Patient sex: F
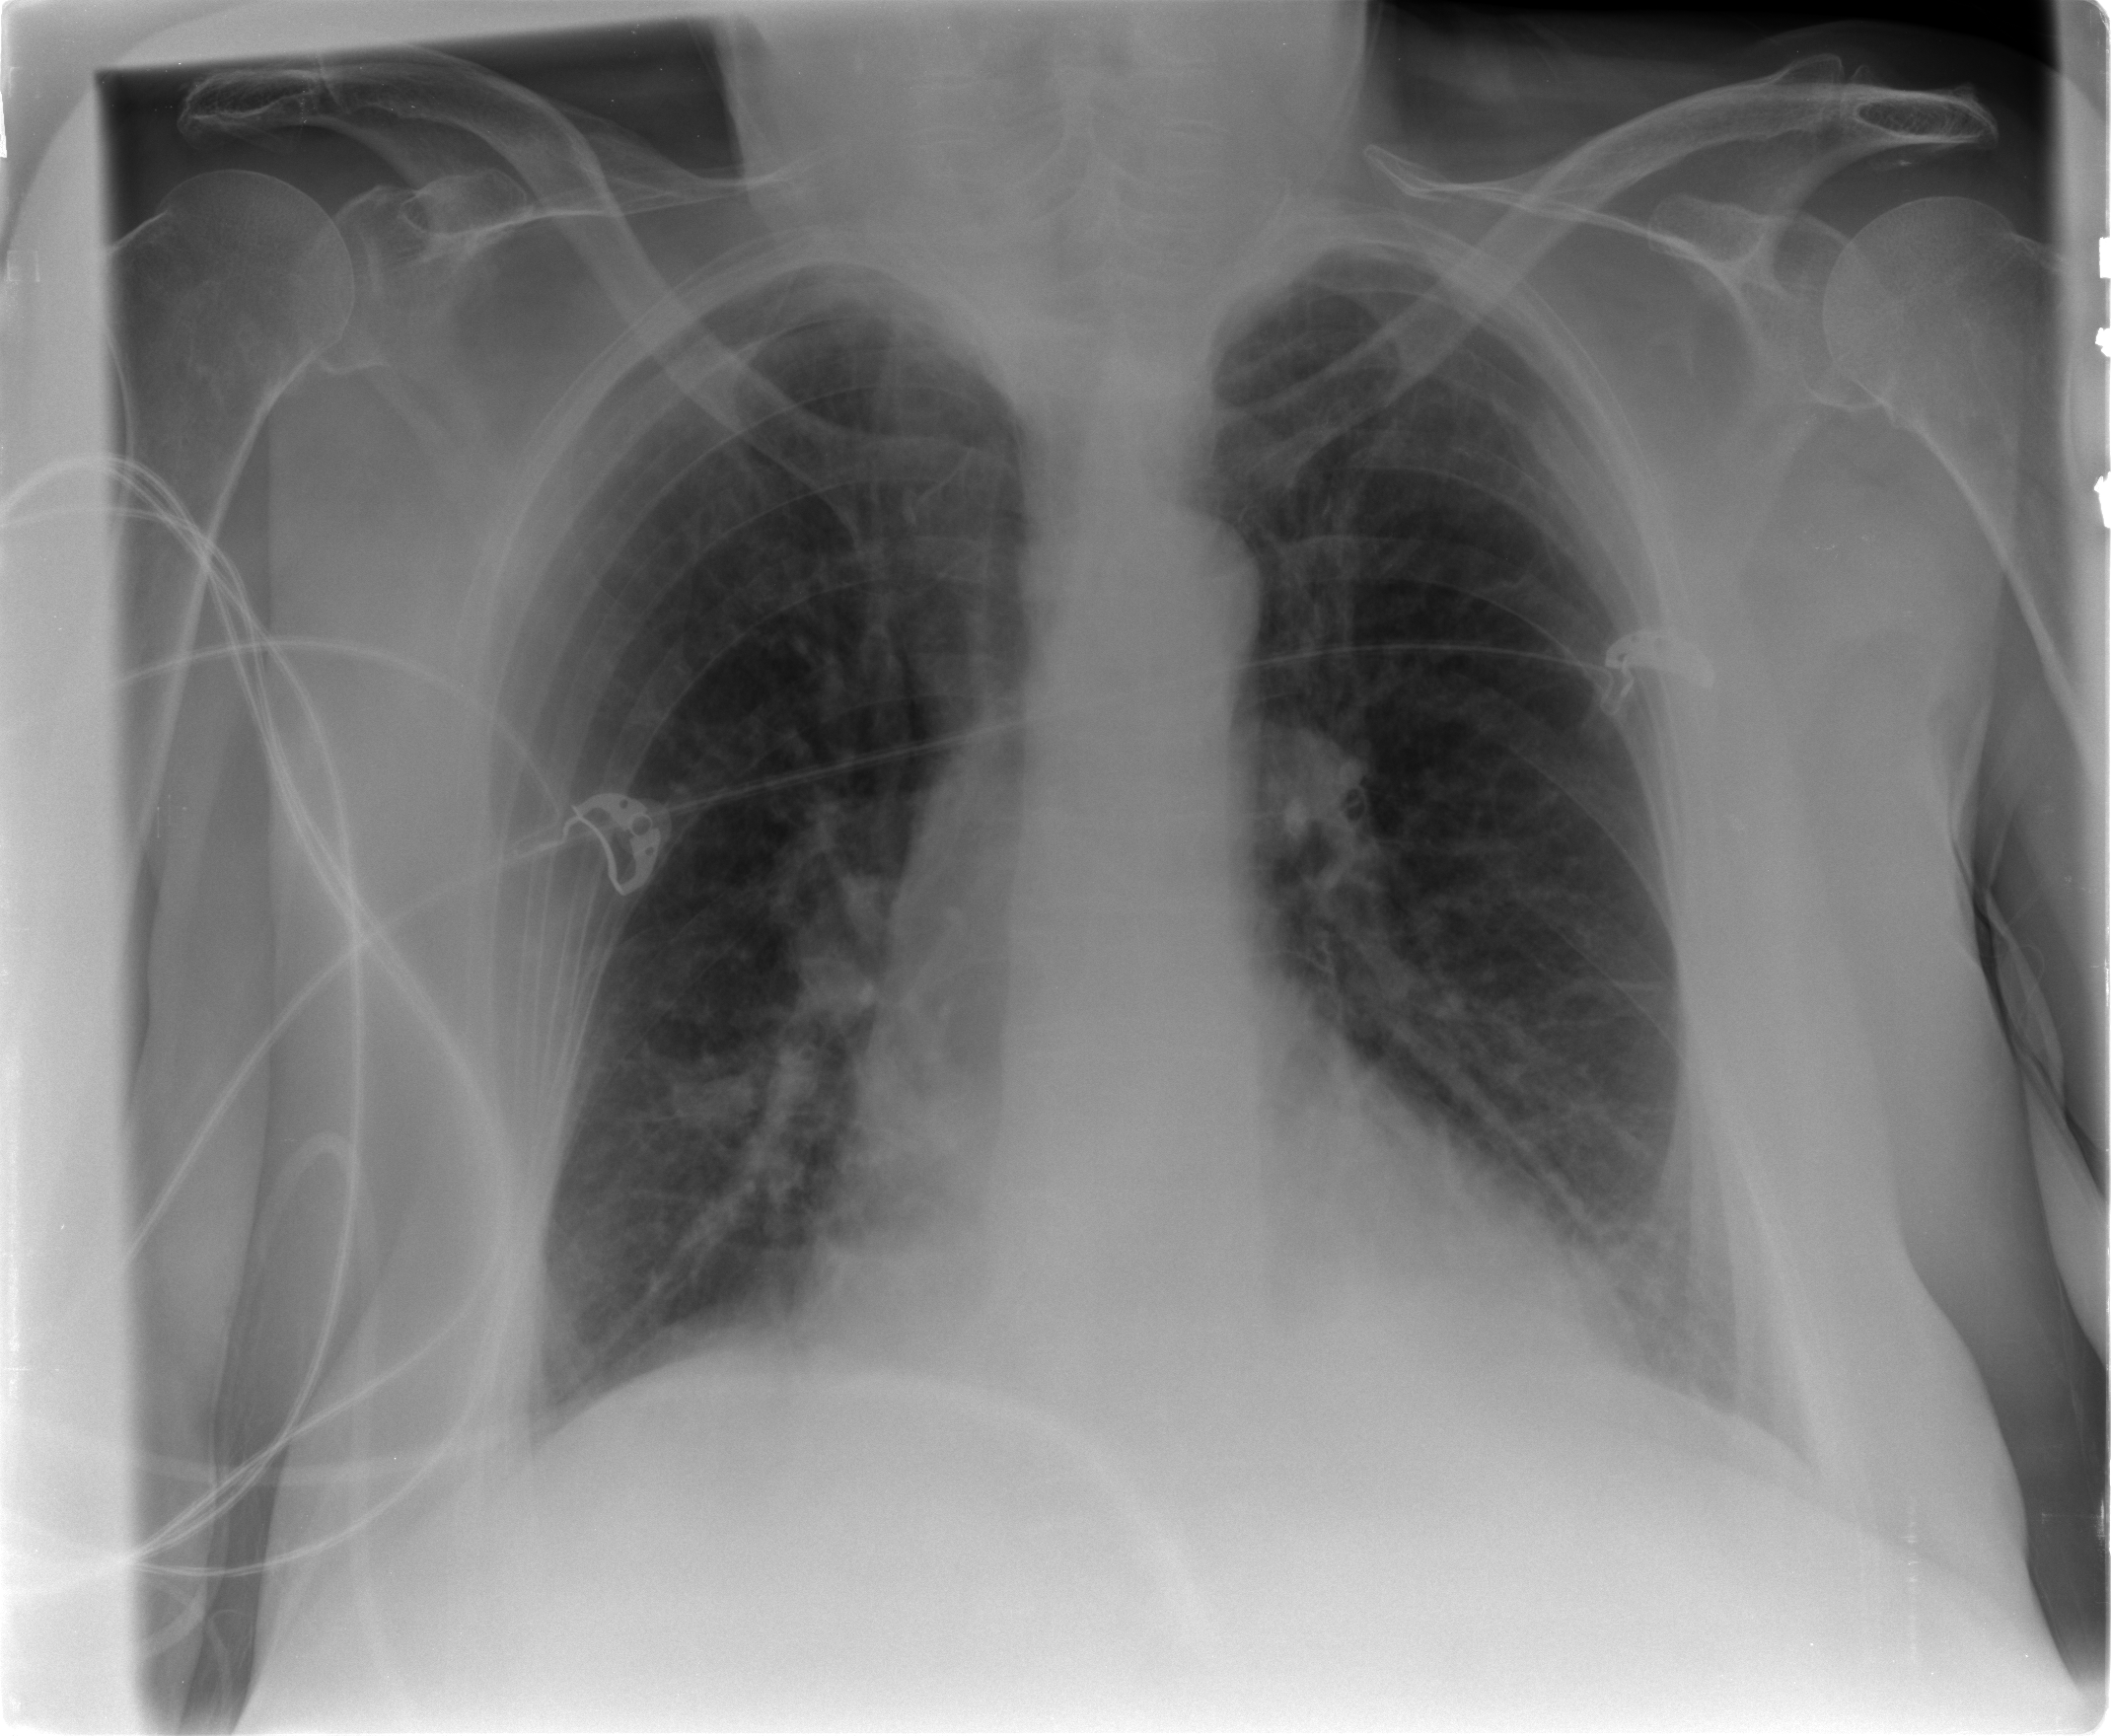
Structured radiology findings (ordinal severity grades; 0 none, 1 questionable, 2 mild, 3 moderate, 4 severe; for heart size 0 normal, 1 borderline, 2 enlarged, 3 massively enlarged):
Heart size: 1
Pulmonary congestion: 1
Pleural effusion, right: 0
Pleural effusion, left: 0
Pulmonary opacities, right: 0
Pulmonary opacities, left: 0
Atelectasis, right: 1
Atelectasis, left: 1